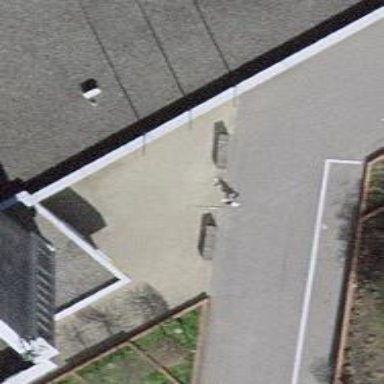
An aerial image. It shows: Block barrier.